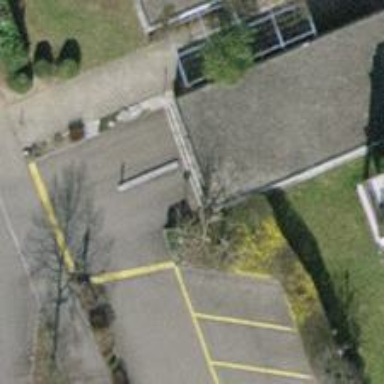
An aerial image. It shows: Parking area.